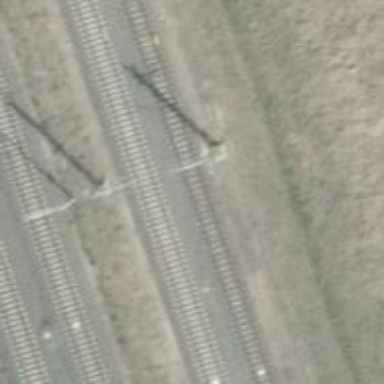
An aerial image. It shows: Railway milestone with catenary mast.